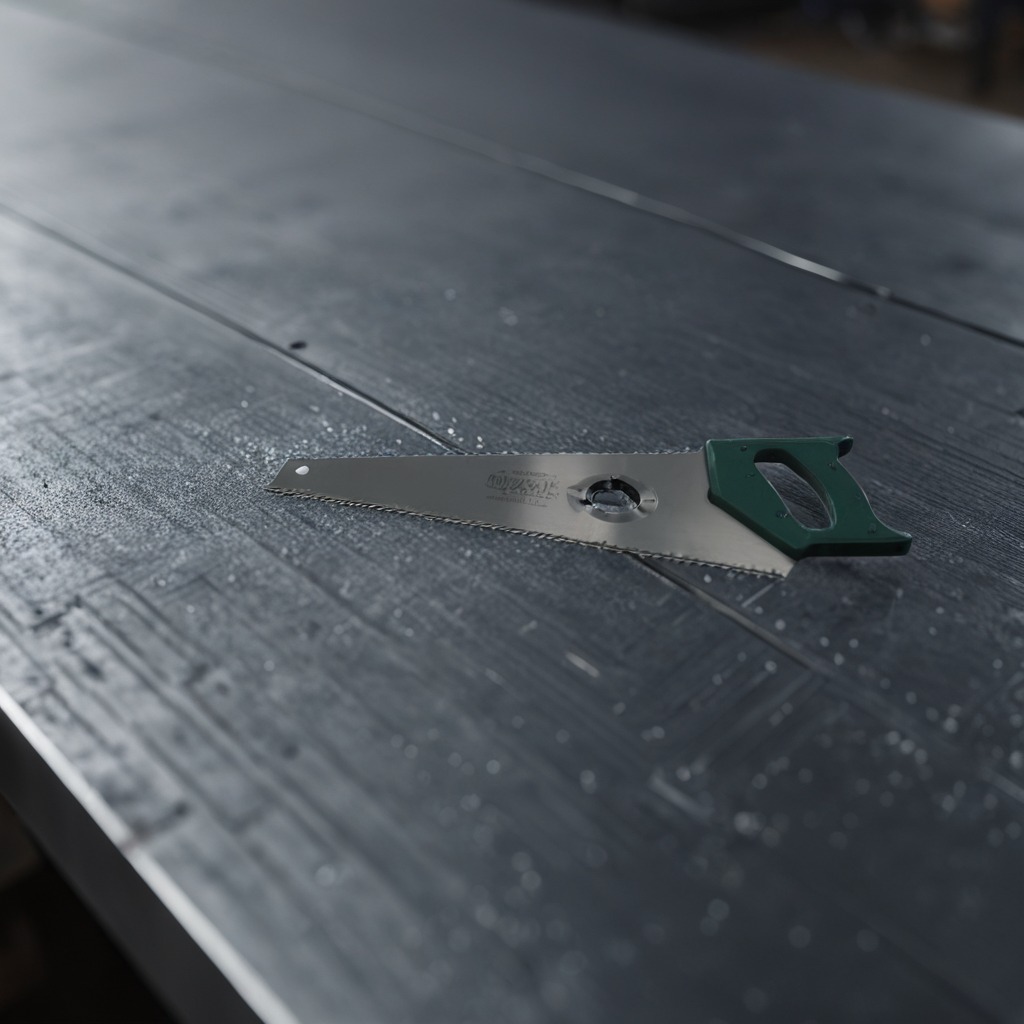
A metal saw is lying on a cold steel table in a mining workshop.